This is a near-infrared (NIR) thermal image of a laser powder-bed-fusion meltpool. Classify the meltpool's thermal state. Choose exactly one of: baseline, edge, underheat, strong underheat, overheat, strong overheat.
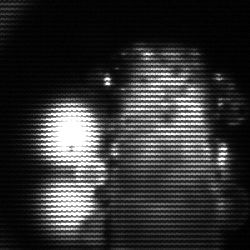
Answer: strong underheat